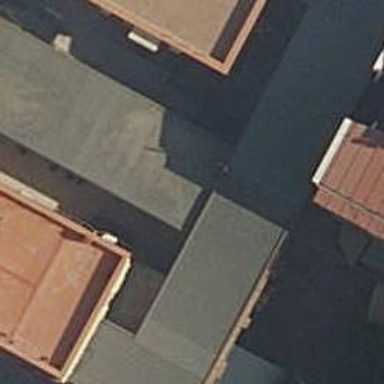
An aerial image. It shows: Building that serves as storage rental shop.